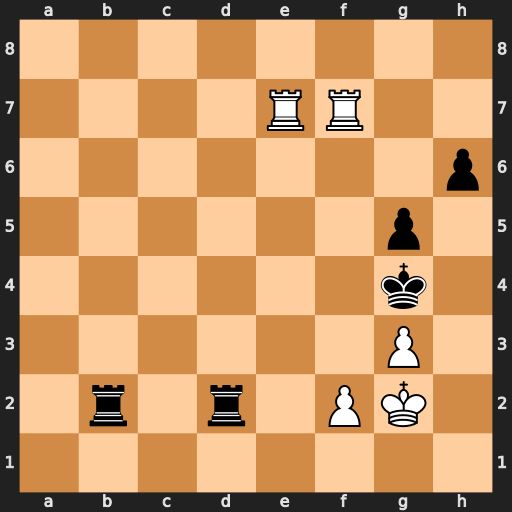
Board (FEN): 8/4RR2/7p/6p1/6k1/6P1/1r1r1PK1/8
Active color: w
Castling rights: -
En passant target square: -
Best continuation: Re4+ Kh5 Rf6 Rxf2+ Rxf2